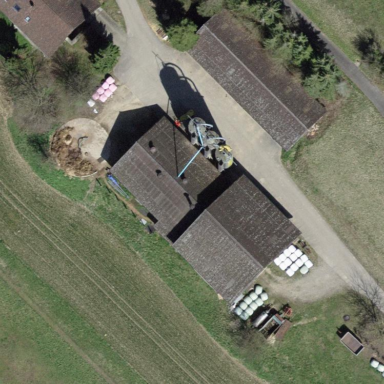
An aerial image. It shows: Farmyard in rural farm setting.